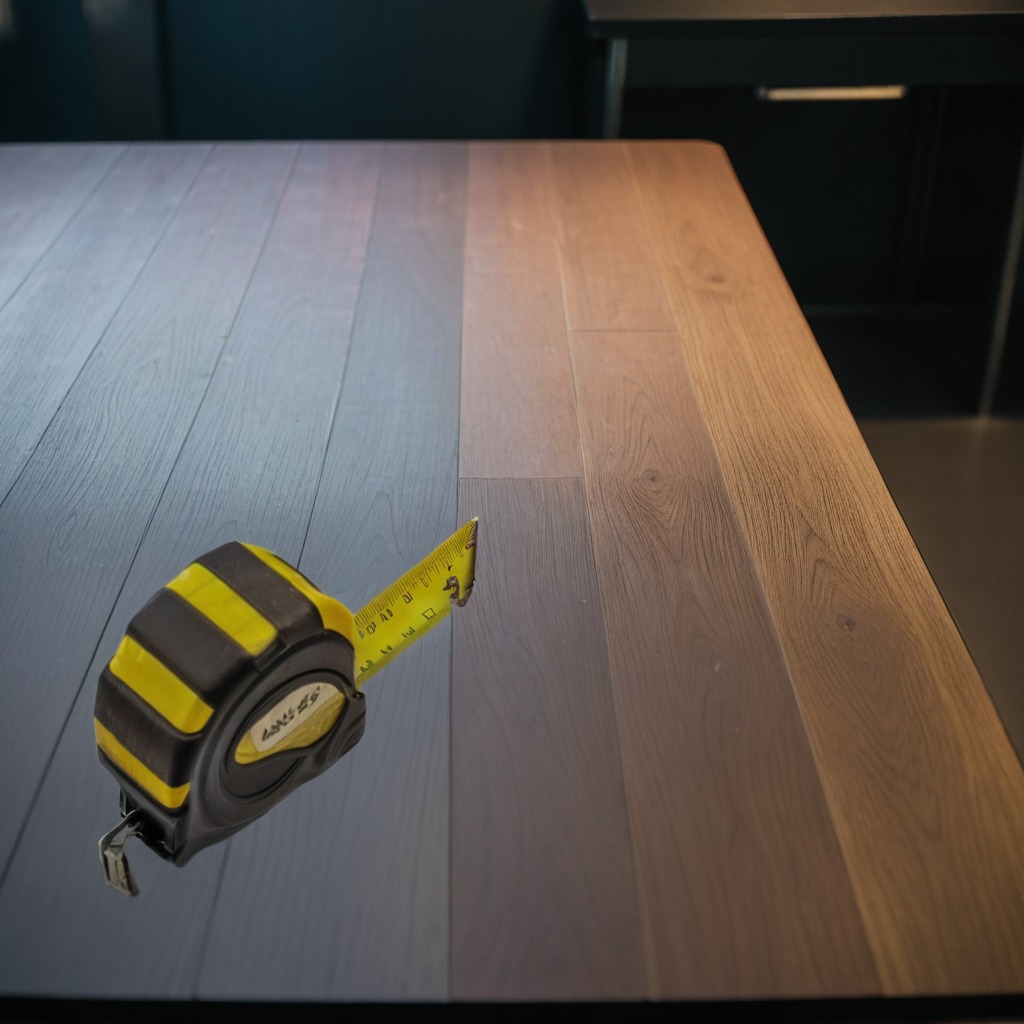
A measuring tape lies on the old table in the garage at twilight.